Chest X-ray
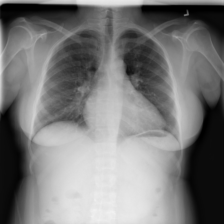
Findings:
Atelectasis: negative
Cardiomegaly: negative
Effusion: negative
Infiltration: negative
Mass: negative
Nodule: negative
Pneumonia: negative
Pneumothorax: negative
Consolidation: negative
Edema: negative
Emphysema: negative
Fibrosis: negative
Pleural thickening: negative
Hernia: negative